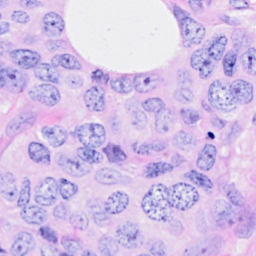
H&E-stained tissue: Breast